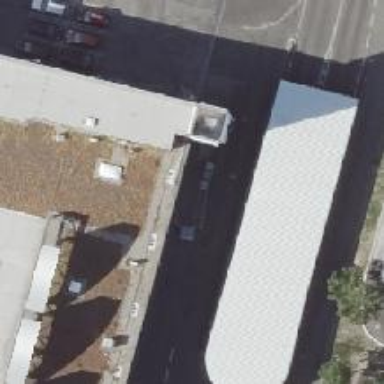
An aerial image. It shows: View of roof of building.